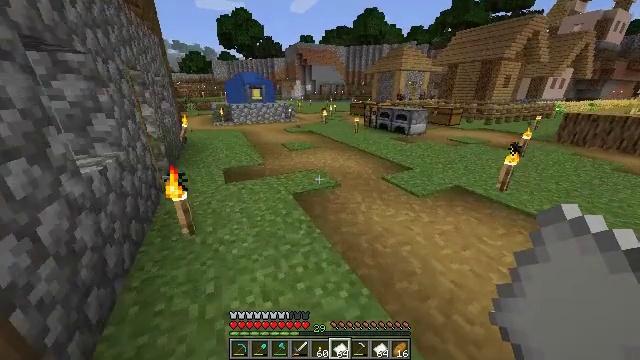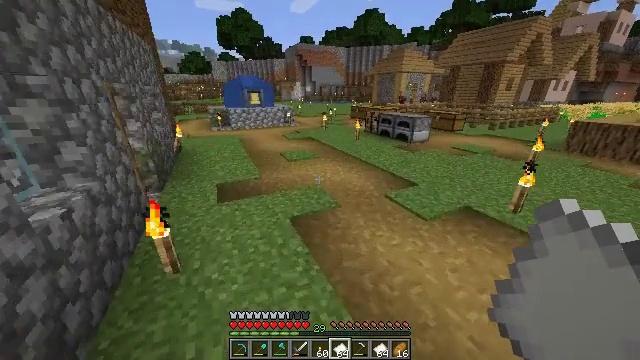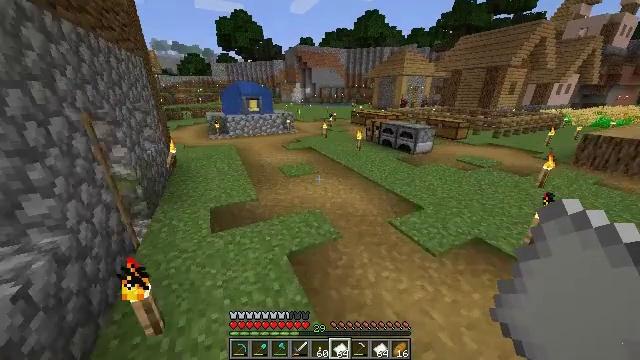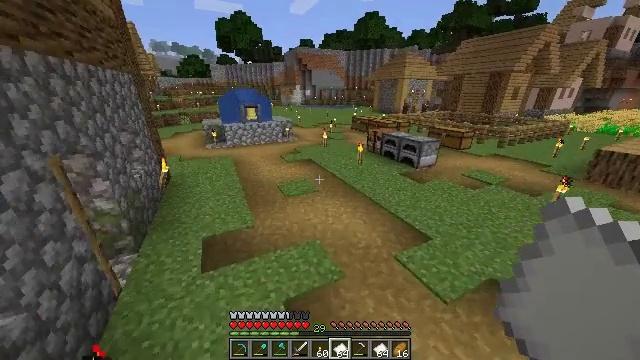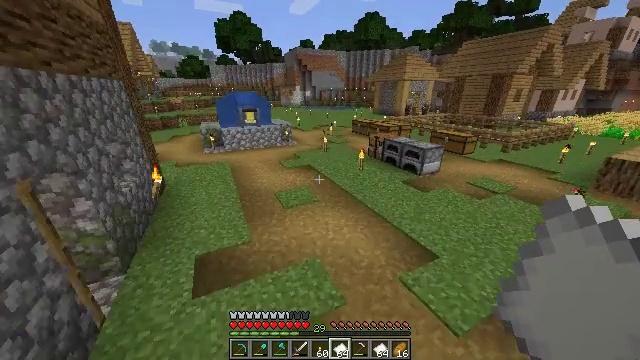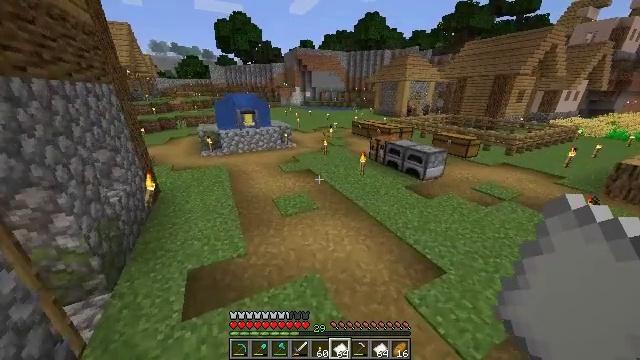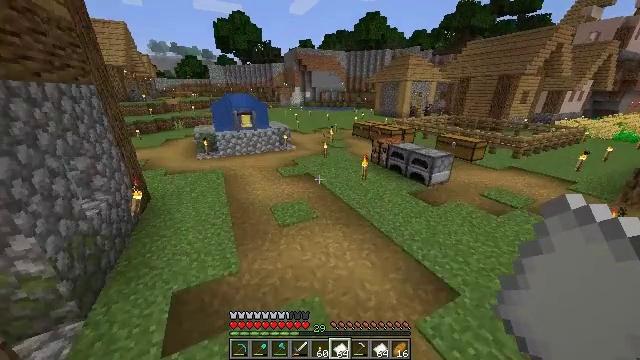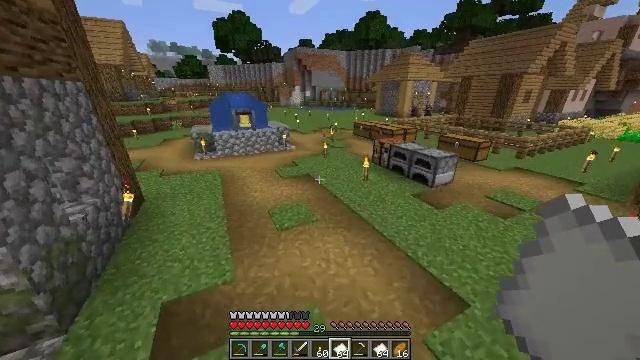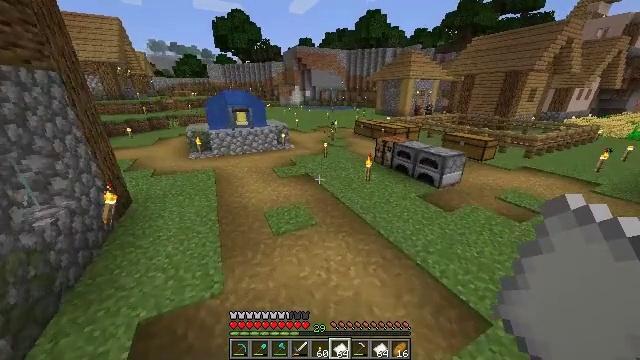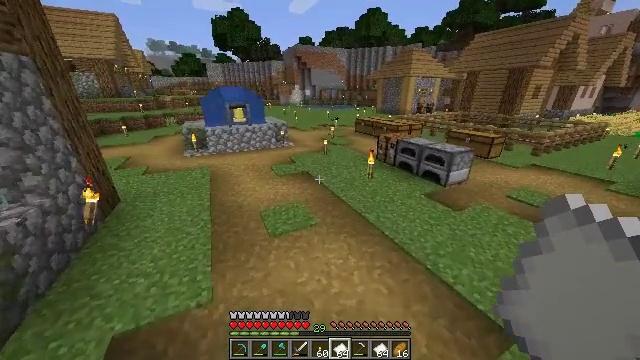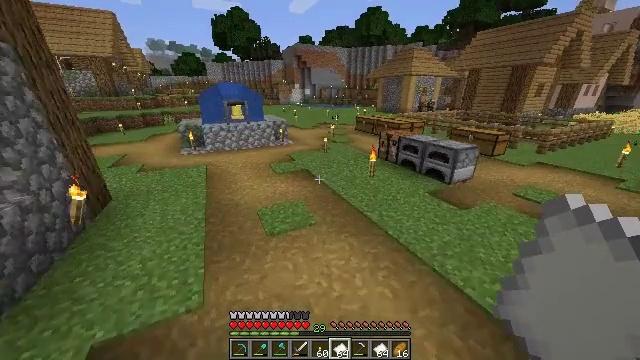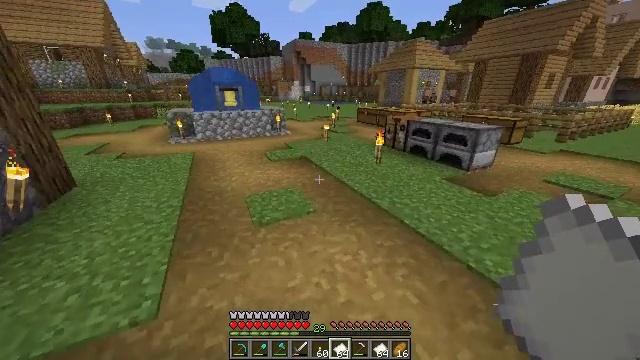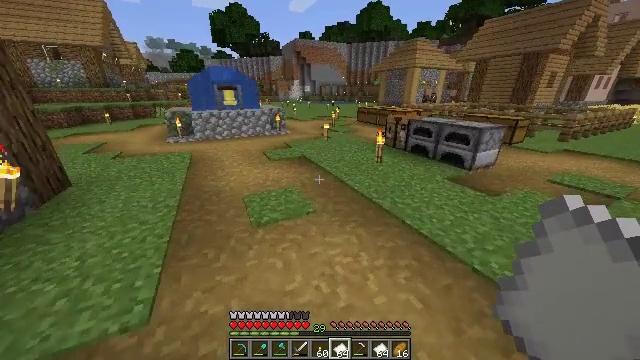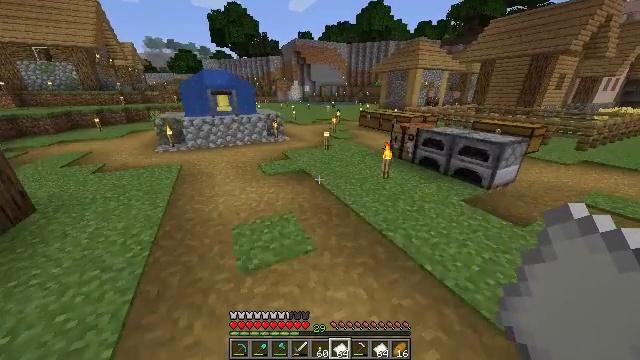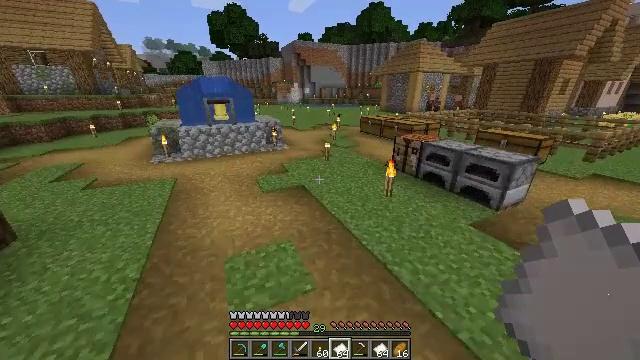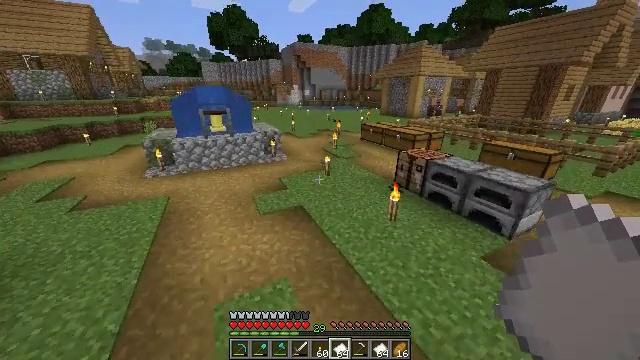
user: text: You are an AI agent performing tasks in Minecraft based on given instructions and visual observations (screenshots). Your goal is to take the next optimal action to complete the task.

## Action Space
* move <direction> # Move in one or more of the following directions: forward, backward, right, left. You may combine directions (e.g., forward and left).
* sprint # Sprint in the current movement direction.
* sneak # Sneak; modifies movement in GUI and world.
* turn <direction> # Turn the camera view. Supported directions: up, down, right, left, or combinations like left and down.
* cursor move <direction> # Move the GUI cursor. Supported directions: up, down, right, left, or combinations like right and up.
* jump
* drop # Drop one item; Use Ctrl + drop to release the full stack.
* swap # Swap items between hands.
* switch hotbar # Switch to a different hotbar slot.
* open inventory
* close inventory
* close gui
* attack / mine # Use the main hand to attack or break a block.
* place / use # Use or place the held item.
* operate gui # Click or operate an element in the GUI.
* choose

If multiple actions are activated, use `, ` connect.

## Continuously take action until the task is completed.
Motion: motion action
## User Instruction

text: Use coal in a furnace to smelt cobblestone into stone.
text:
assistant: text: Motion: move forward, sprint, jump
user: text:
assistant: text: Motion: move forward, sprint, jump
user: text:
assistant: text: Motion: move forward, sprint, jump
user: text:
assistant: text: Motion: move forward, sprint, jump
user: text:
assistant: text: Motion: move forward, sprint, jump
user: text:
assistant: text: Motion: move forward, sprint, jump
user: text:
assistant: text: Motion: move forward, sprint, jump
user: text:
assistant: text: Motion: move forward, sprint, jump
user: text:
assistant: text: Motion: move forward, sprint, jump
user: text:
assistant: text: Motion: move forward, sprint, jump
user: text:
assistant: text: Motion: move forward, sprint, jump
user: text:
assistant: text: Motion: move forward, sprint, jump
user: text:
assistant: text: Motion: move forward, sprint, jump
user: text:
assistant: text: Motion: move forward, sprint, jump
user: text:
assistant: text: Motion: move forward, sprint, jump
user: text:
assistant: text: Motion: move forward, sprint, jump
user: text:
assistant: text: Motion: move forward, sprint, jump
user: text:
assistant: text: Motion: move forward, sprint, jump
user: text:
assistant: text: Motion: move forward, sprint, jump
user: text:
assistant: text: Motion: move forward, sprint
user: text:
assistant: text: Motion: move forward, sprint
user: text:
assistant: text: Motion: move forward, sprint
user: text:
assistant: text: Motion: move forward, sprint
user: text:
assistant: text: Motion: move forward
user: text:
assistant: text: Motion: move forward
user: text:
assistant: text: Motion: move forward
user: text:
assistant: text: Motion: move forward
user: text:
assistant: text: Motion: move forward
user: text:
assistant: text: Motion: move forward
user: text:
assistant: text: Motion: move forward